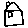
Label: house